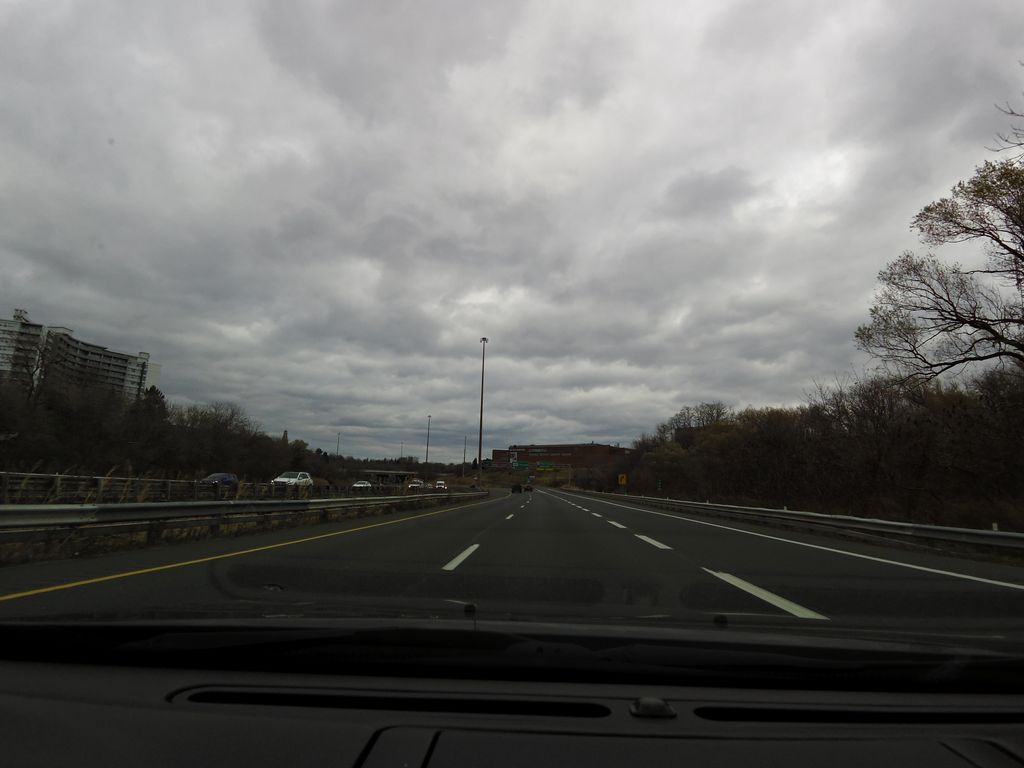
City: hamilton